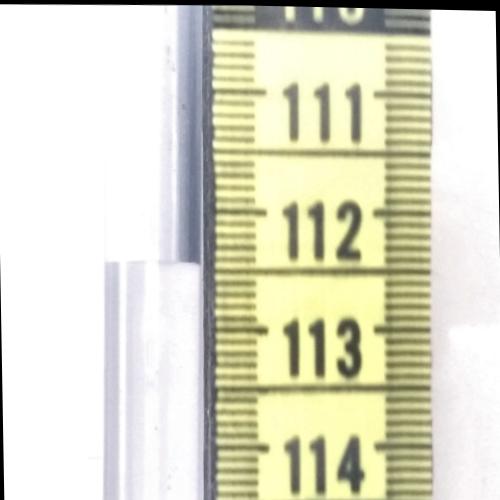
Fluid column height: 112.4 cm